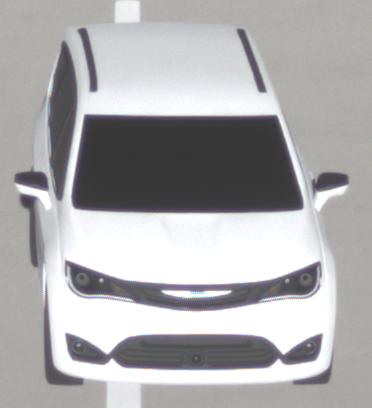
Make: Chrysler
Model: Pacifica
Detailed model: -
Model produced from: 2016
Model produced until: 2020
Doors: 5
Color: white
Road condition: dry road
Daytime: morning or afternoon
Contrast: high contrast